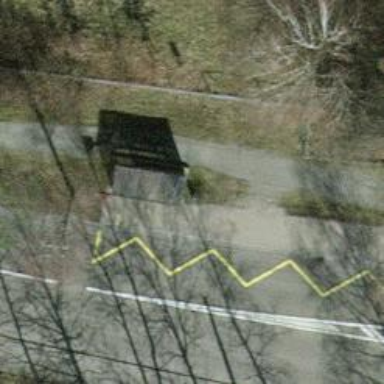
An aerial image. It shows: Bus stop with sheltered platform for public transport.